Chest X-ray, AP view. Patient: 64 years old, sex M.
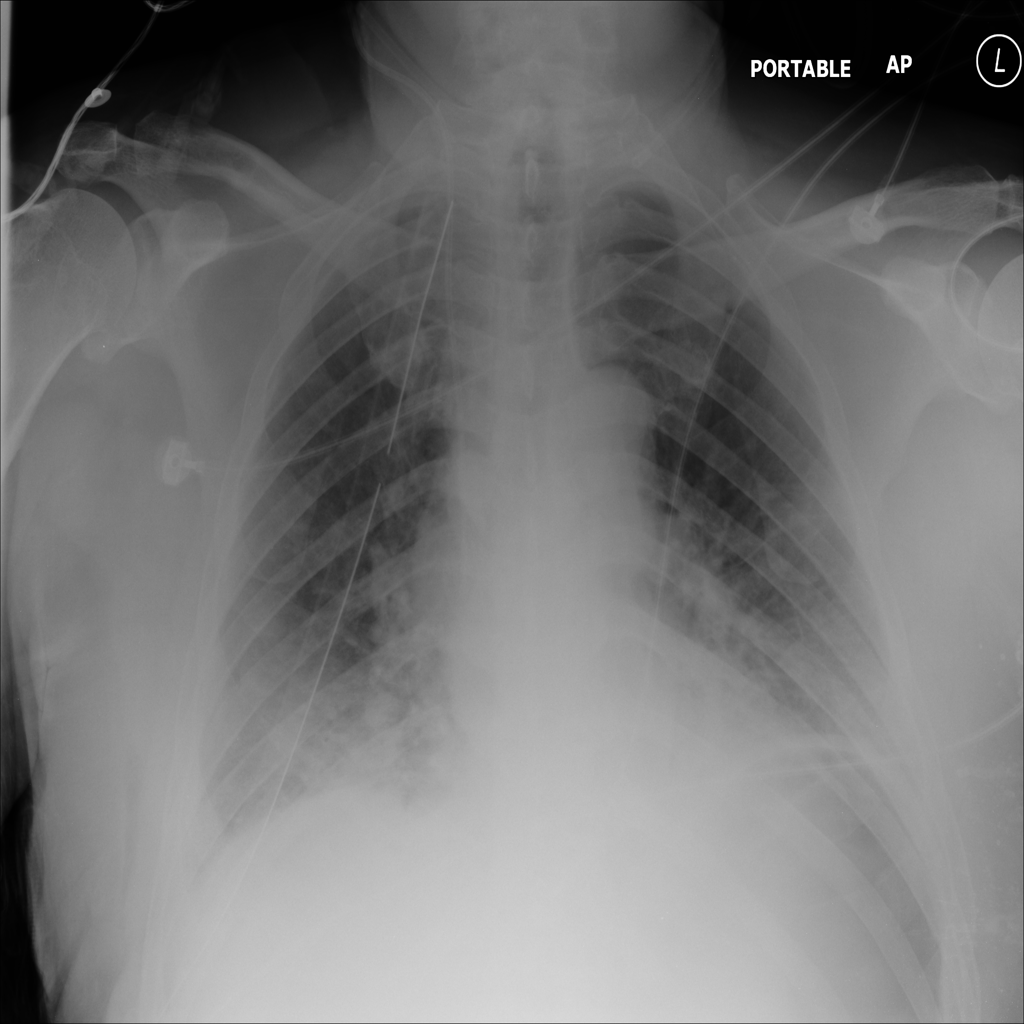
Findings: Effusion, Infiltration